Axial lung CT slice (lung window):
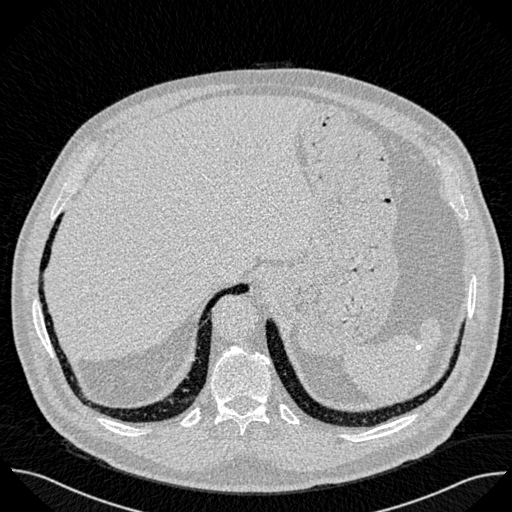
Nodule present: no